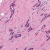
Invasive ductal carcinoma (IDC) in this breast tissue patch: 0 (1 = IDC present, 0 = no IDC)